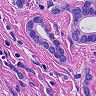
Metastatic tissue present: yes